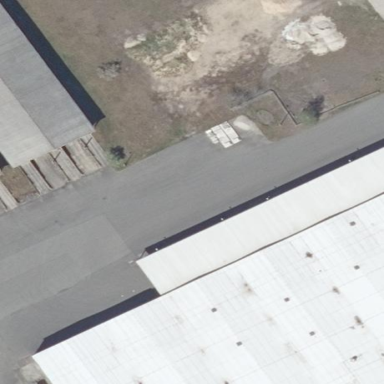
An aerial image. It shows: View of roof of building.